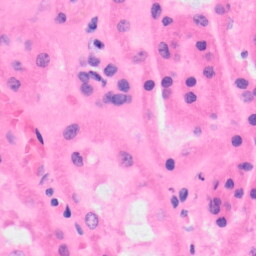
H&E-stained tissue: Kidney